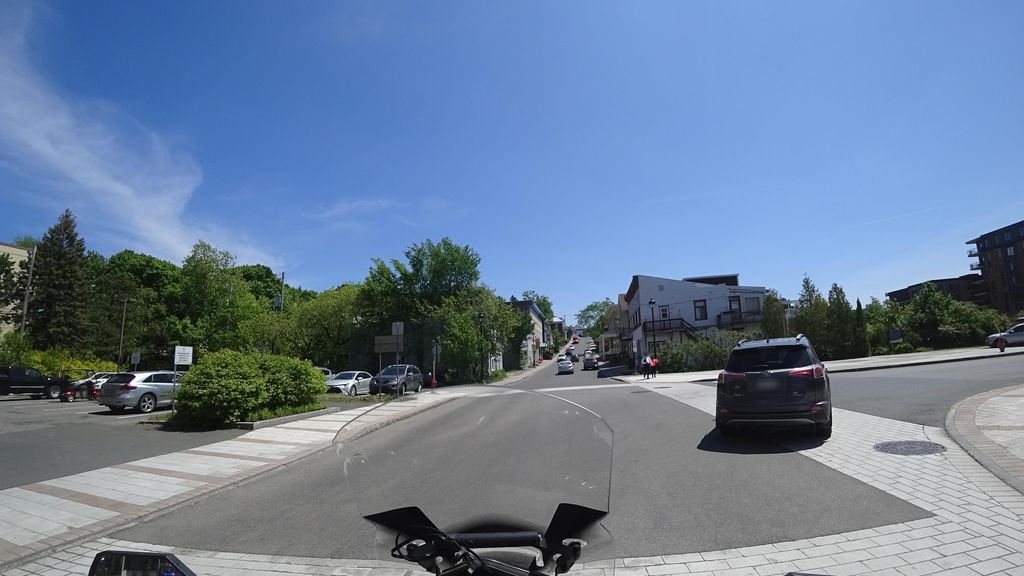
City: quebec_city